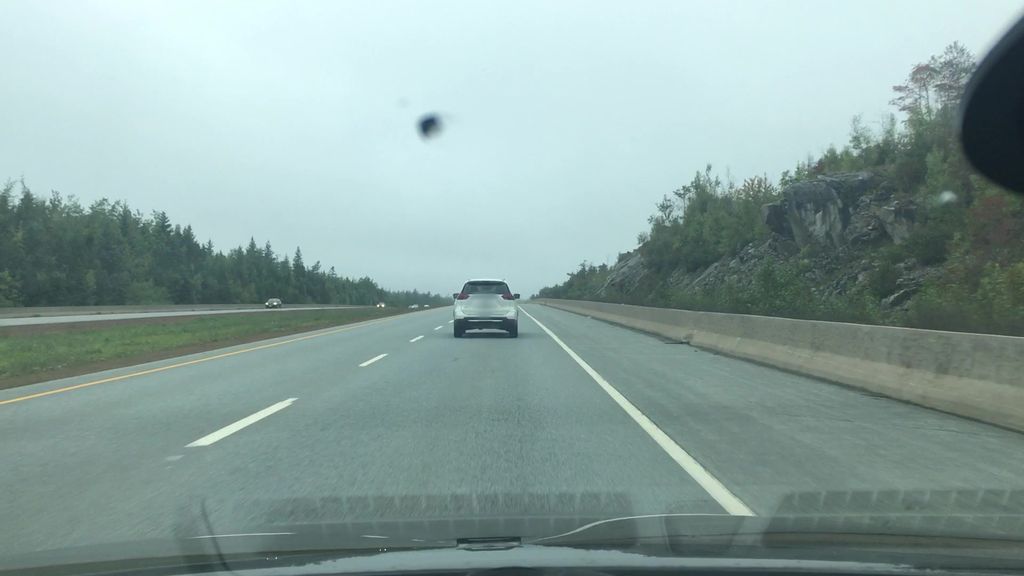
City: halifax